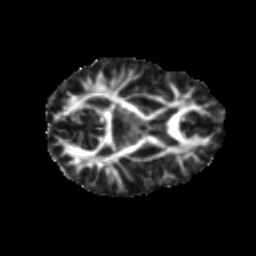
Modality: FA
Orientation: axial
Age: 13
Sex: female
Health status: ill
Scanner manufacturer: ge
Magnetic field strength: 3 T
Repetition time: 6.752 s
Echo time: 0.079 s